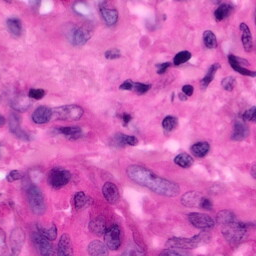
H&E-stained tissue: Pancreatic